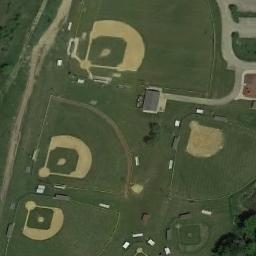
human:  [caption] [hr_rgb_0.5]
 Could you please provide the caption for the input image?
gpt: In the picture there is a baseball field and a parking lot .

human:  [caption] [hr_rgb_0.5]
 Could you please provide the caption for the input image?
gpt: There are four baseball diamonds in the grass next to the roads .

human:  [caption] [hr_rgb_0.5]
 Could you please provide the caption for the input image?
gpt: Four baseball diamonds of different sizes on the lawn and some houses beside .

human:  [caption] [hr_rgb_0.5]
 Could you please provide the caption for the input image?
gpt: There are four baseball diamonds in the middle of grass .

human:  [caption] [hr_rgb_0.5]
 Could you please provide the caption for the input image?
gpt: Four baseball diamonds are surrounded by grass .